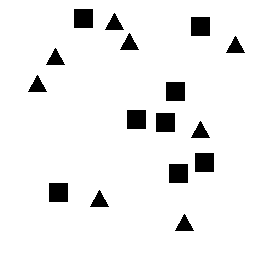
Squares: 8
Triangles: 8
Stars: 0
Total shapes: 16